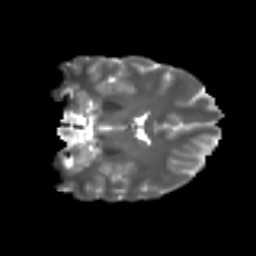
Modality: T2w
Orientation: coronal
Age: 23
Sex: female
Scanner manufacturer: ge
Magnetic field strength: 3 T
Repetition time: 7.8 s
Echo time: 0.0606 s